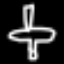
Label: airplane